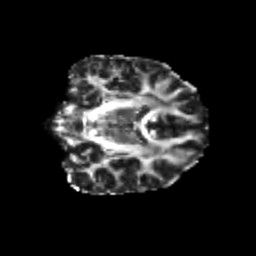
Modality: FA
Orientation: coronal
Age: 24
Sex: male
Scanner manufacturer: siemens
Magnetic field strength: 3 T
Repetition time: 3.5 s
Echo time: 0.104 s